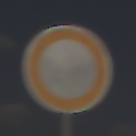
Verkehrszeichen: VerbotFahrzeugeAllerArt
Umgebung: Outdoor, Nature
Tageszeit: Midday
Wetter: PartlyCloudy
Licht: Natural
Jahreszeit: NotSpecified
Kontrast: HighContrast